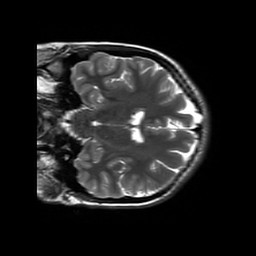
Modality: T2w
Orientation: coronal
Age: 23
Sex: female
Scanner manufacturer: siemens
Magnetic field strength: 3 T
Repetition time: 8.53 s
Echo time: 0.091 s